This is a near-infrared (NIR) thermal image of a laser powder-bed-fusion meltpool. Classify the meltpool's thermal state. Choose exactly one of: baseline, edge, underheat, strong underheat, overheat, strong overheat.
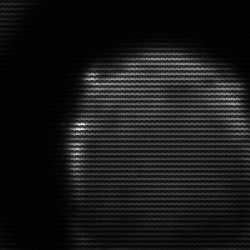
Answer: edge